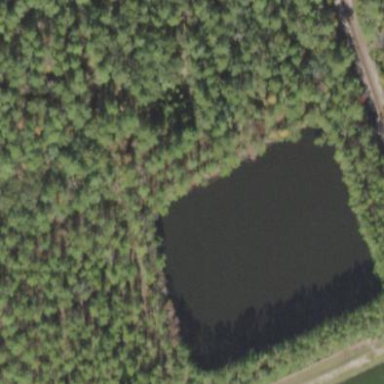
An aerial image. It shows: Reservoir of natural water.